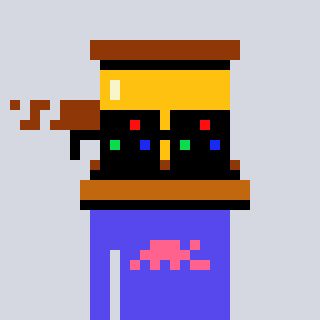
a pixel art character with square black sunglasses, a gavel-shaped head and a computerblue-colored body on a cool background